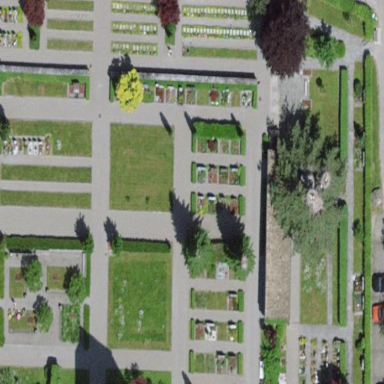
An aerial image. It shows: Cemetery.